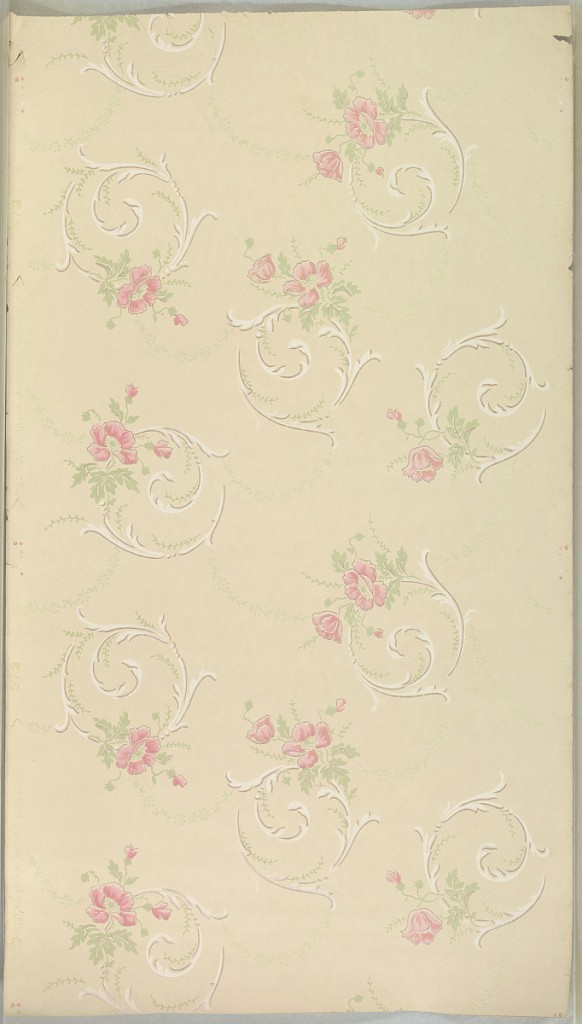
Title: Ceiling paper
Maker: Kayser & Allman
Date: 1905–1915
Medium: Machine-printed paper
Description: Foliate wave scrolls with floral bouquets, connected by floral swag. Ground is beige. Printed in greens, pinks, white, and metallic pink.
Printed in selvedge: "Philadephia New York" "Kayser & Allman" "Chicago Minneapolis" "572"